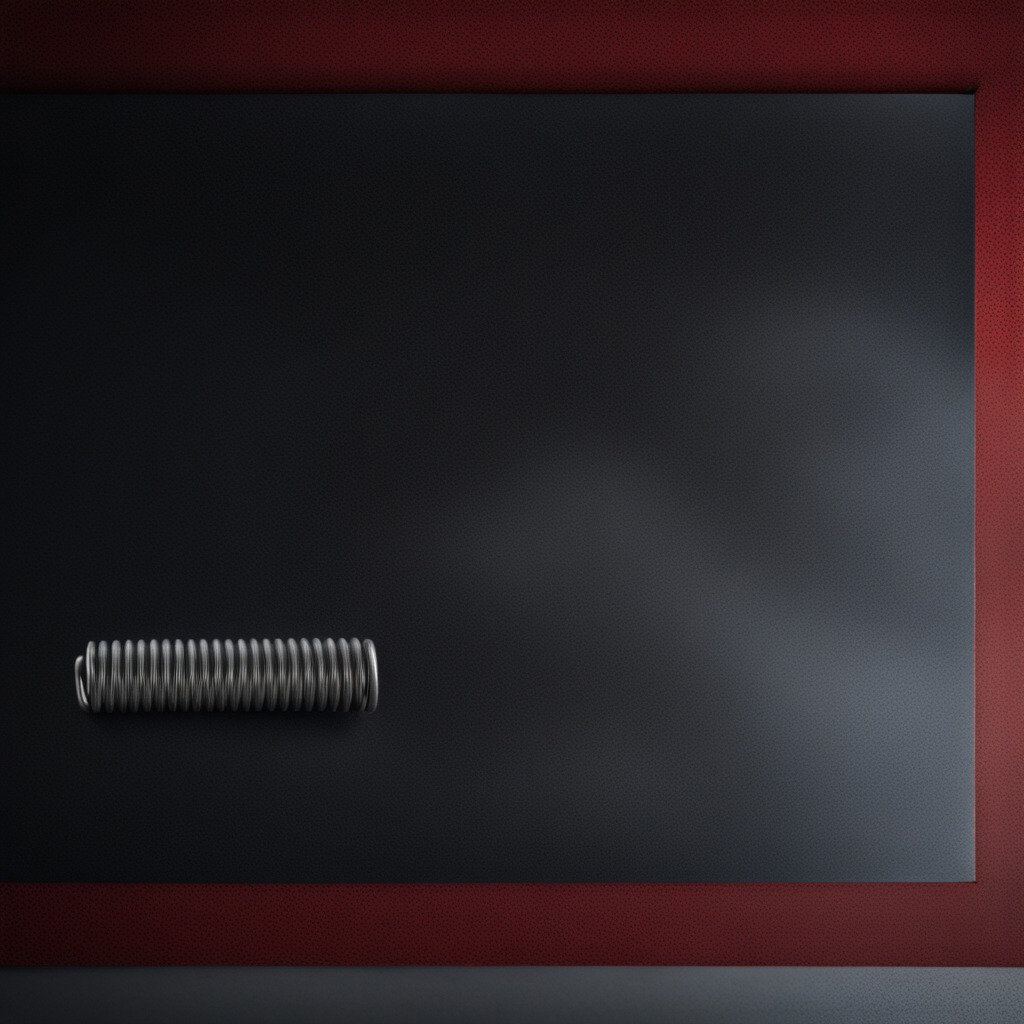
A coiled metal spring is lying on the clean granite tabletop covered with a red rubber mat inside a workshop at night dim ambient light soft shadows worn but beneath the mat.